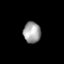
Tissue: lung
Cell type: Endothelial cells
Senescence score: 0.1567
Nuclear area (px): 357
Mean DAPI intensity: 160.782